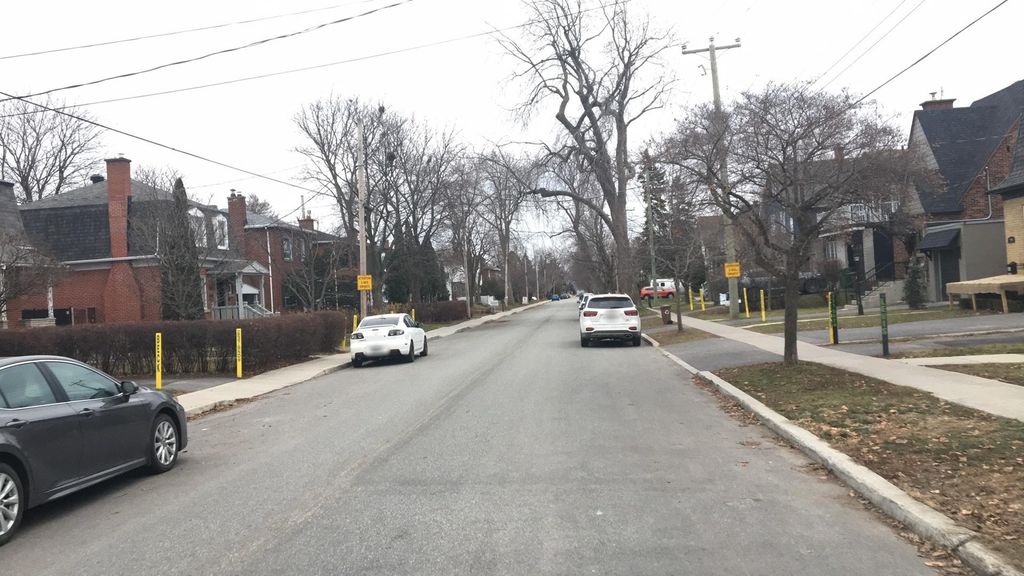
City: montreal